Interaction volume radius: 5 \u00c5
Interaction volume height: 10 \u00c5
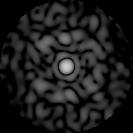
Disorder parameter: 0.8782